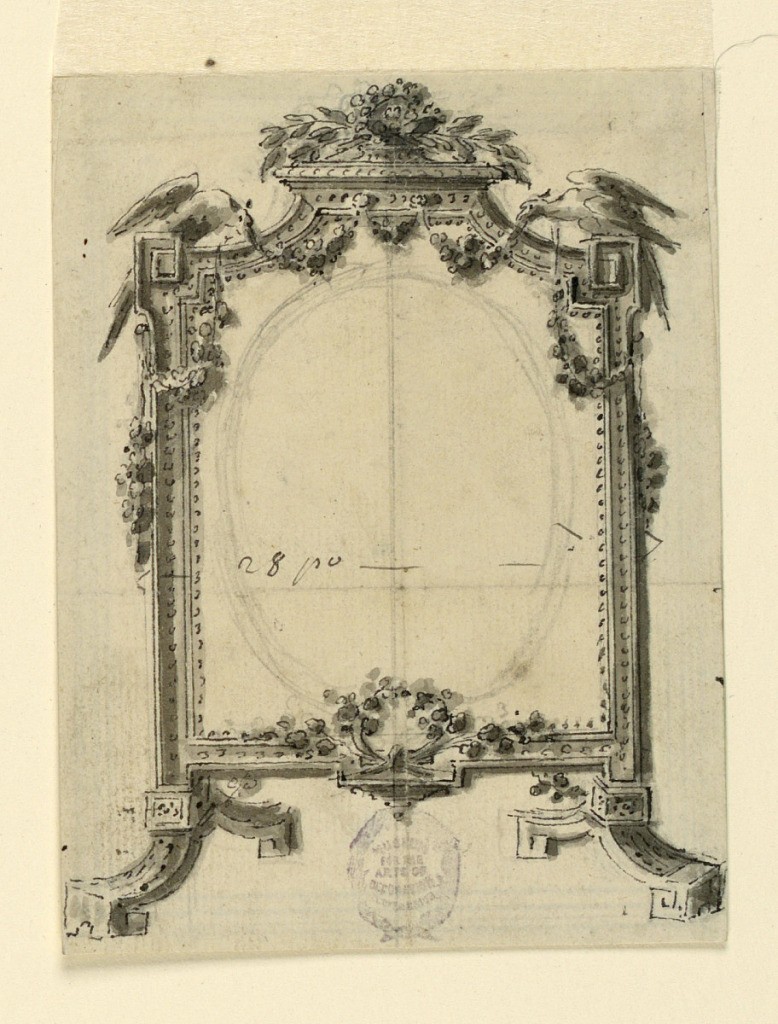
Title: Design for a Standing Frame, Probably for a Screen
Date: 1780–1790
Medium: Black chalk, pen and wash, Chinese black on paper
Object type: Drawing
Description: Moulded frame upon two feet shaped like entablatures of a pediment. Birds seated at the top corners support a garland hanging in festoons. The entire width is indicated as 28 po". An ovoid is sketched inside.